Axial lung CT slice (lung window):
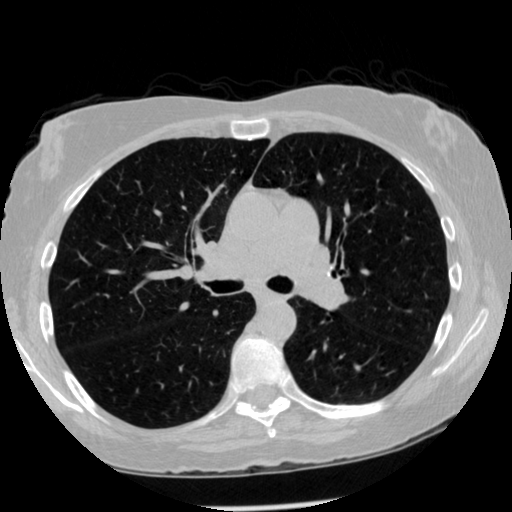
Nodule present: no